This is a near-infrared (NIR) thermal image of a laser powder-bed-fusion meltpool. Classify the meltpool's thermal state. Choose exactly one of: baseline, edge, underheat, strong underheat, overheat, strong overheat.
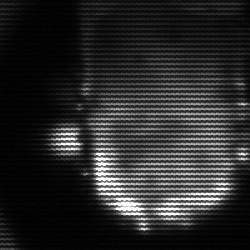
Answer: baseline